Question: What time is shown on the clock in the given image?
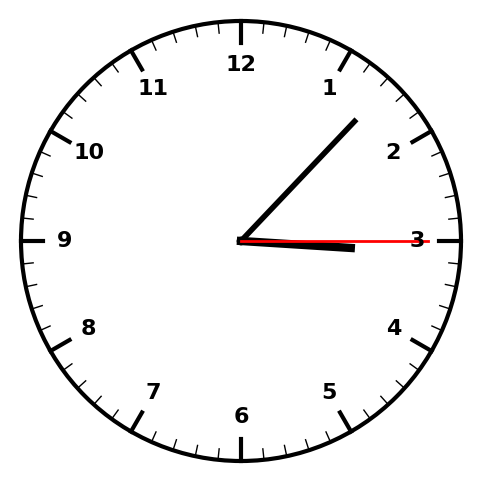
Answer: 03:07:15